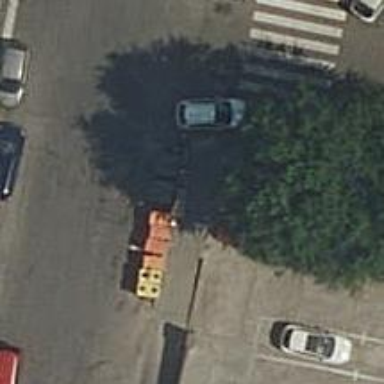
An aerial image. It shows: Recycling container at amenity designated for recycling.